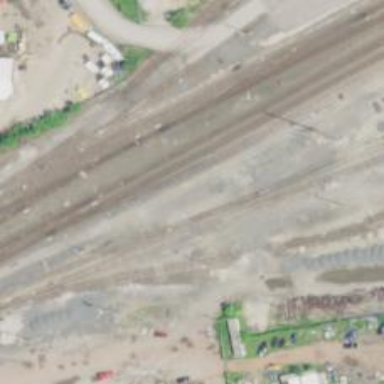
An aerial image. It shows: Railway yard in service.